Current action and preconditions to check: trajectory_clear

Your task: For each precondition in the list above, predict whether it will hold at this action.

Consider the current scene as observed from the mobile robot's camera, and analyze the predicted future states of all dynamic agents (e.g., people, animals, vehicles, or any moving entities) within the NEXT SECOND.

IMPORTANT: Only answer "very likely" if you are absolutely certain—based on strong, clear evidence—that a dynamic agent will violate the precondition in the predicted future state. Do NOT answer "very likely" for unlikely, ambiguous, or low-probability risks.

Ask yourself for each precondition: Is there a high probability, with clear and convincing evidence, that the predicted future states of any dynamic agent will interfere with the predicted future state of the currently executing action within the NEXT SECOND, causing that precondition to fail?

Assess the risk level based on these predictions. Use "likely" or "very likely" if motions create a clear risk of interference.

Use "neutral" or "improbable" if agents are nearby but their predicted paths are clearly diverging or non-conflicting.

Failure Risk Categories: "very improbable", "improbable", "neutral", "likely", "very likely"

Answer Format: Output ONLY the probability_of_failure value from these categories: "very improbable", "improbable", "neutral", "likely", "very likely"

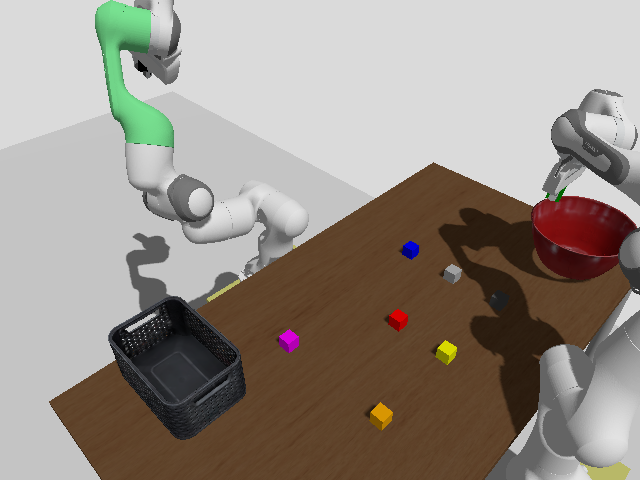

Answer: very improbable